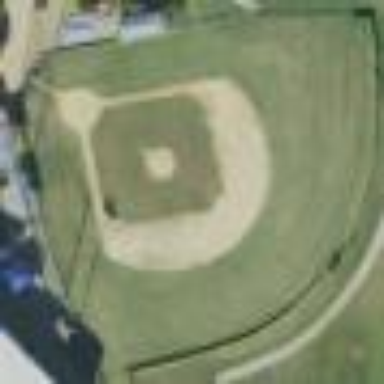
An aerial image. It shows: Baseball pitch for leisure and sports activities.